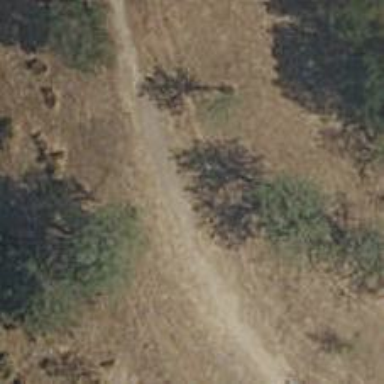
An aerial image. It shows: Ground path.